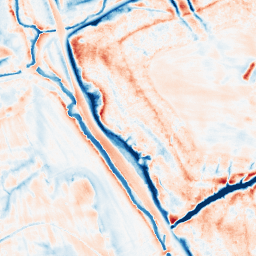
Category: trend_removal
Decomposition family: local_polynomial
Decomposition parameters: window_size: 21
degree: 3
Upsampling method: cubic_catmull_rom
Upsampling parameters: scale: 2
Upsampling scale: 2